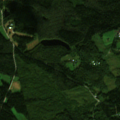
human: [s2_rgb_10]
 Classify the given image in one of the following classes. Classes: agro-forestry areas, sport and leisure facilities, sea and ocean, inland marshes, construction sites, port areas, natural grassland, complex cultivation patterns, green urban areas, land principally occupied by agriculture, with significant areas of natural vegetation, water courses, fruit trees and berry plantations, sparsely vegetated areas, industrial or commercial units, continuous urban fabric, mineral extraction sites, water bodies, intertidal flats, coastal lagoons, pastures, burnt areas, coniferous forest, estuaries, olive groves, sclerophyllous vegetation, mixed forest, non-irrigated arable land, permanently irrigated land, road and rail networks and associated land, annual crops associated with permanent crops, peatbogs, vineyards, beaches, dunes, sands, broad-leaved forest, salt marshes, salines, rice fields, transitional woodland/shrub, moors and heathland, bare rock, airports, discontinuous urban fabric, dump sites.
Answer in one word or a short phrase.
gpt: coniferous forest, mixed forest, transitional woodland/shrub